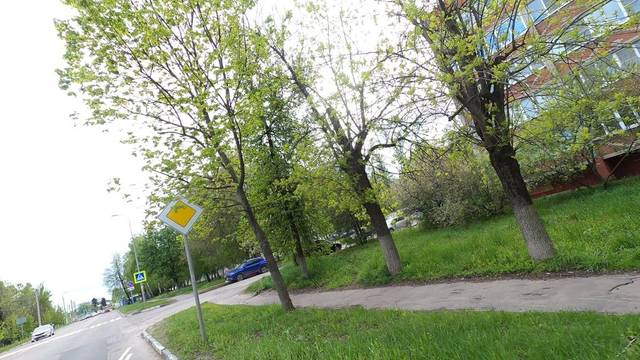
Region: Russia
Coordinates: 55.077, 38.801